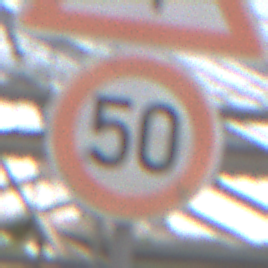
Verkehrszeichen: Geschwindigkeit50
Zusatzzeichen oben: FlugbetriebLinks
Umgebung: Roofed, Special
Tageszeit: Midday
Wetter: Overcast
Licht: Natural
Jahreszeit: NotSpecified
Kontrast: LowContrast